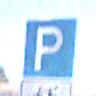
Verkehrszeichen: Parken
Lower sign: HinweisDurchSinnbild21
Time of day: MorningAfternoon
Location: Outdoor (Suburban)
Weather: PartlyCloudy
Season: NotSpecified
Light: Natural